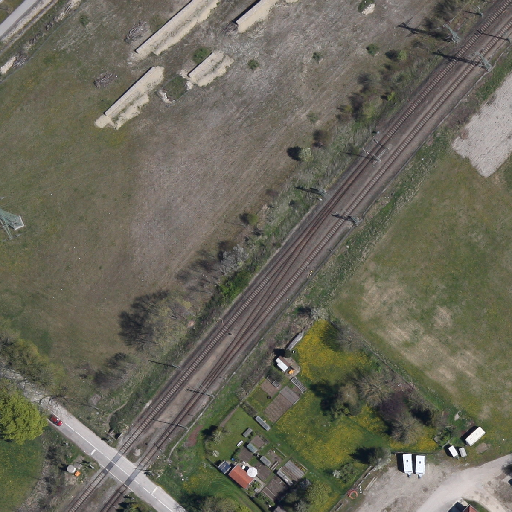
Referring expression: bikeway